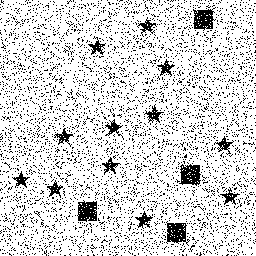
Squares: 4
Triangles: 0
Stars: 12
Total shapes: 16